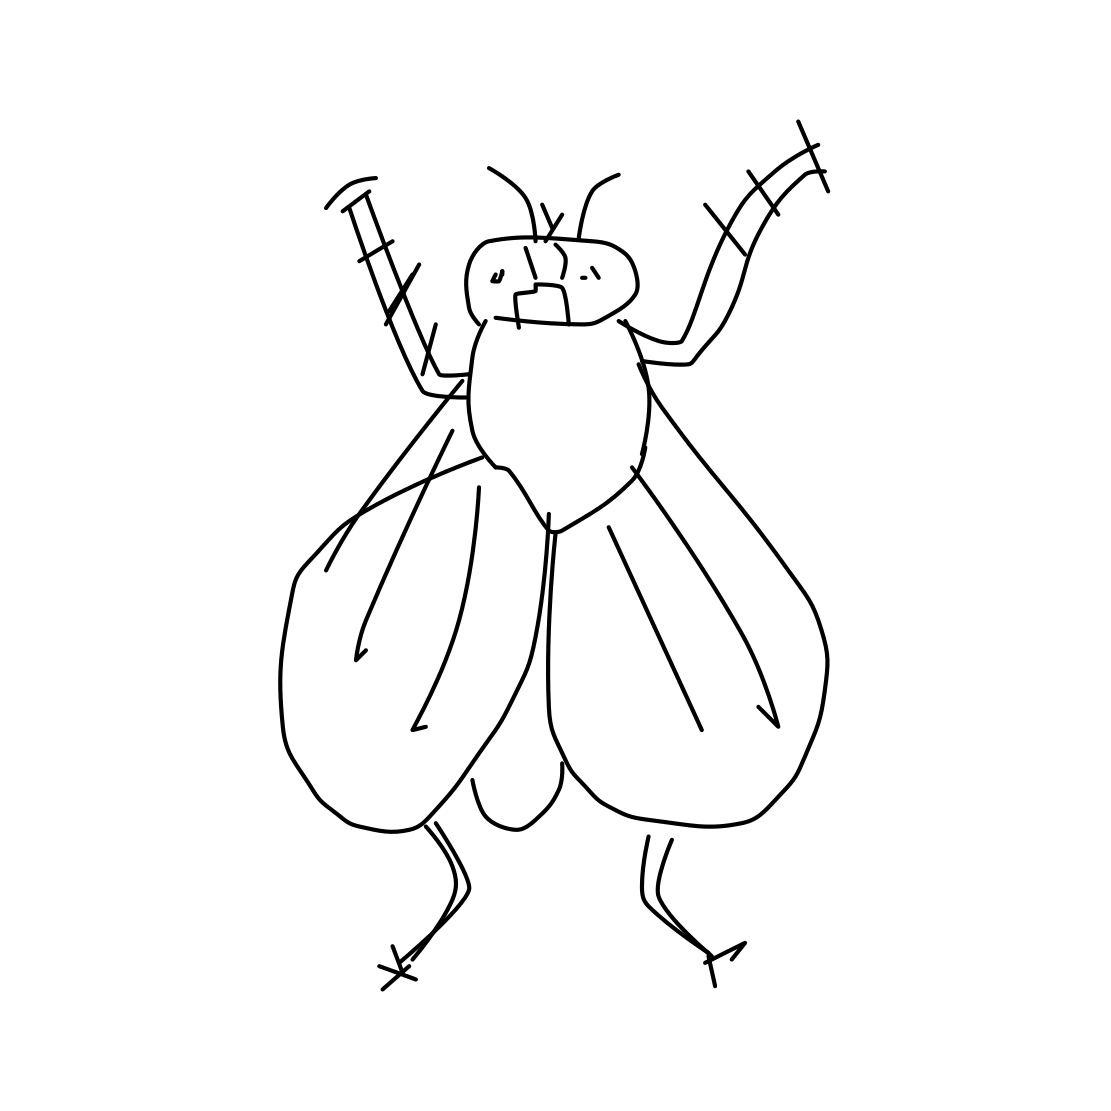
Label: mosquito